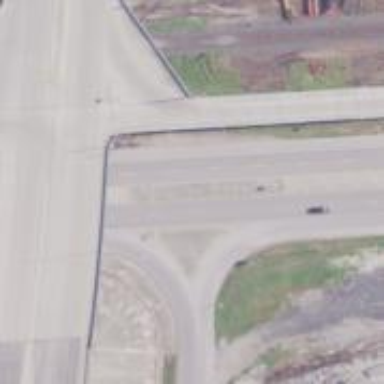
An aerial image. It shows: Trunk link highway.